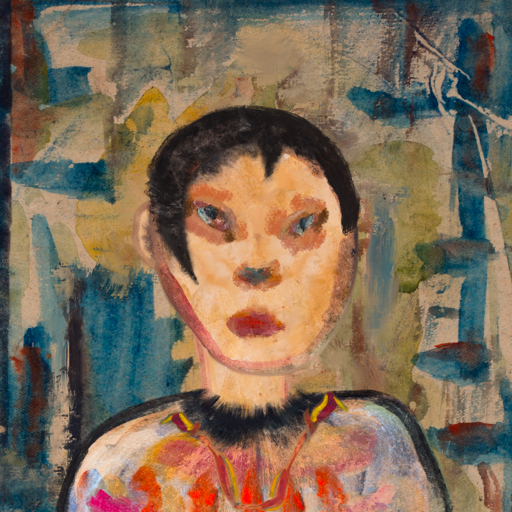
Background: Orphan, Head And Neck Front: Childish, Face Front: Boggyland, Bust: Childish, Hair Front: Roy_Bahadur, Head Accessory: Blank, Second Necklace: Gypsy_Mother_1, Necklace: Blank, Baby: Blank